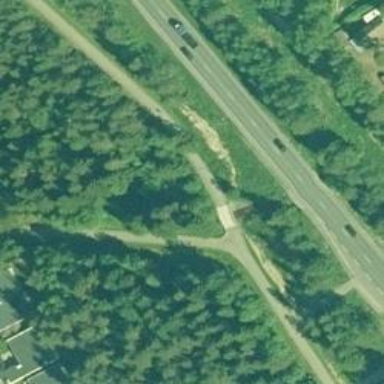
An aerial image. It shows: Bridge for cycleway.